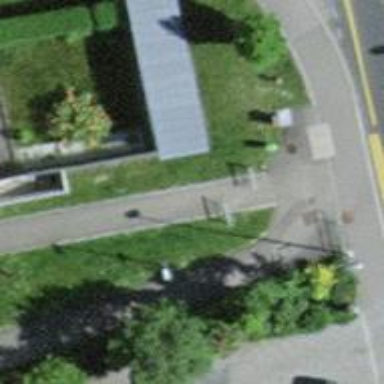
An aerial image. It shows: Cycle barrier.